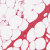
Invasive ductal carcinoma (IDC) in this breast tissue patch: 0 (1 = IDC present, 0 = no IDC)